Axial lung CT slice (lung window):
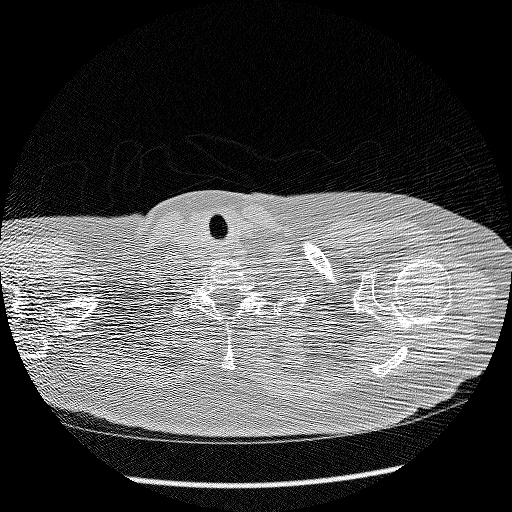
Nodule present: no